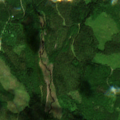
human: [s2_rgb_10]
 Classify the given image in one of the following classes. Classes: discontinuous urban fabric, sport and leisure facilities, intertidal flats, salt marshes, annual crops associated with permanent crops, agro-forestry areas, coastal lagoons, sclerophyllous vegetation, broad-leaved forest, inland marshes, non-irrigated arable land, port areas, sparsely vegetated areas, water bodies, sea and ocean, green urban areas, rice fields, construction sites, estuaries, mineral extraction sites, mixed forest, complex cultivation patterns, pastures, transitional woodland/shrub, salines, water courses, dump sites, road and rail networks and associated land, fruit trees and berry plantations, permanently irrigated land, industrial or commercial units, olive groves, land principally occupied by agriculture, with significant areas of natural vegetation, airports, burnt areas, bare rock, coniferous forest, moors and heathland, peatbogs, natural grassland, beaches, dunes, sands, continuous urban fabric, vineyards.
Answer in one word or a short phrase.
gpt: broad-leaved forest, coniferous forest, mixed forest, transitional woodland/shrub